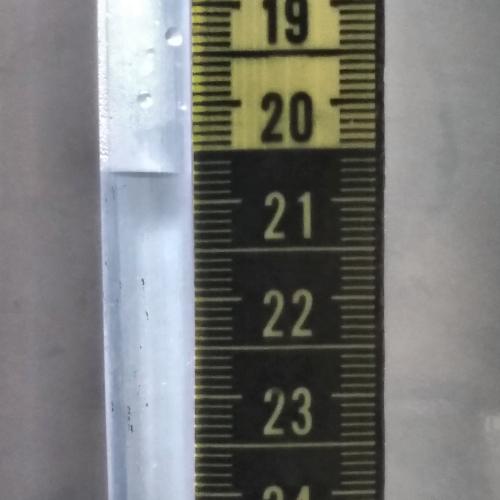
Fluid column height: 20.7 cm